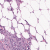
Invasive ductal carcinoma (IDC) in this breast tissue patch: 1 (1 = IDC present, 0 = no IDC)